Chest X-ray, PA view. Patient: 30 years old, sex M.
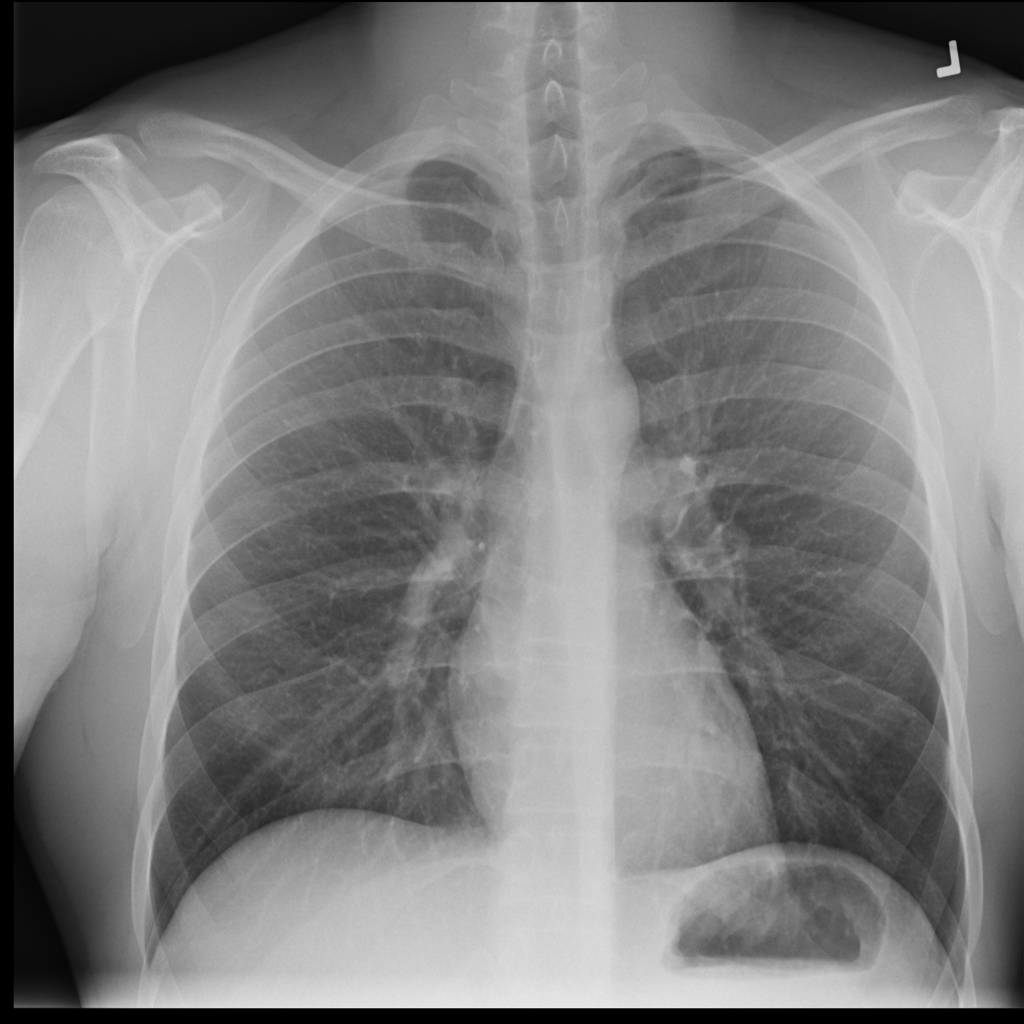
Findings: Infiltration